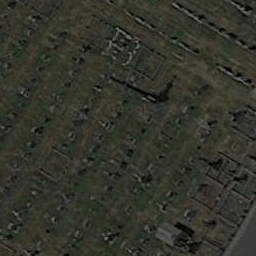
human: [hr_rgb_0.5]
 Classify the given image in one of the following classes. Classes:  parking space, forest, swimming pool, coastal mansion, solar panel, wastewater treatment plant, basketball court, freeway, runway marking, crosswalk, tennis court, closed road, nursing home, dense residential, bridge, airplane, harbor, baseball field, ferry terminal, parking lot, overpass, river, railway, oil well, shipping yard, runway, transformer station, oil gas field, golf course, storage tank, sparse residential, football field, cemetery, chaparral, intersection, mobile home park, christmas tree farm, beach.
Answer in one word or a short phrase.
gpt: cemetery